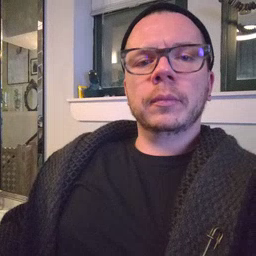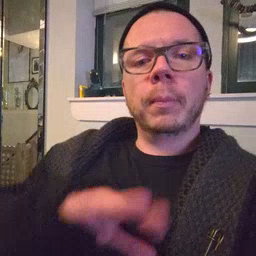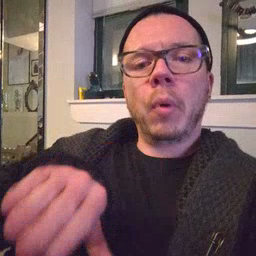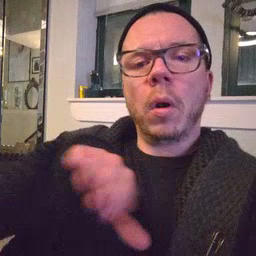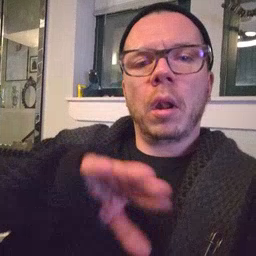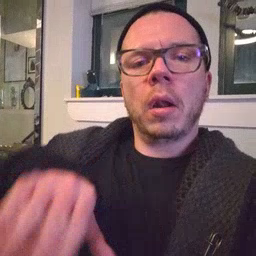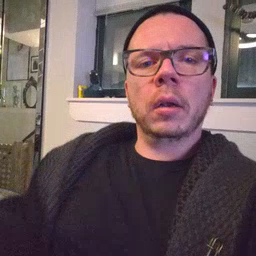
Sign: pool